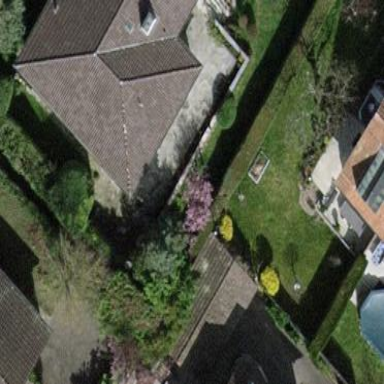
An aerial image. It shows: Garden enclosed by fence.